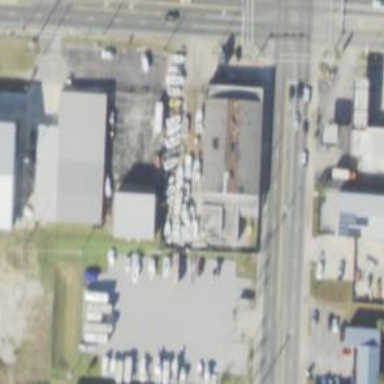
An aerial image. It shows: Car rental facility.